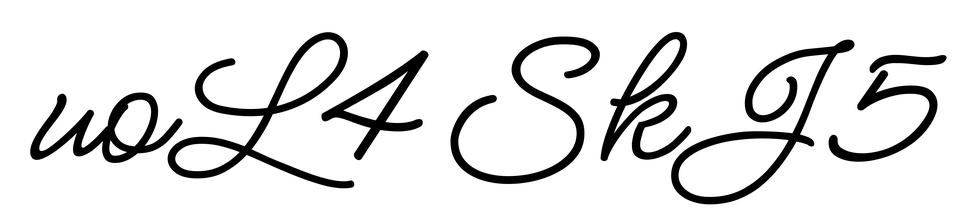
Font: MeowScript-Regular